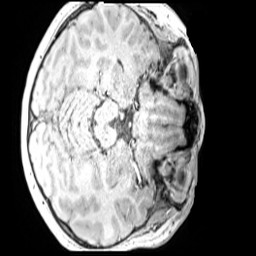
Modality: MP2RAGE
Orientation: axial
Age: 11
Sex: male
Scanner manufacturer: siemens
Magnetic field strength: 3 T
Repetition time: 4 s
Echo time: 0.00299 s